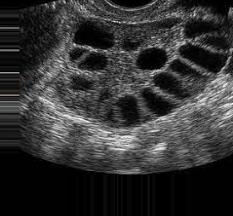
Label: infected